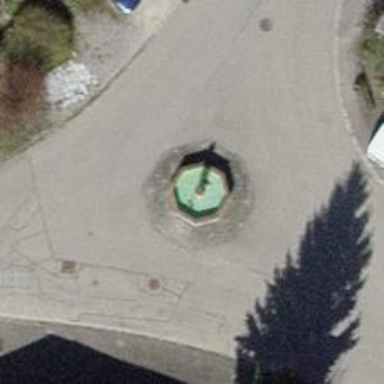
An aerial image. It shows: Beautiful fountain.